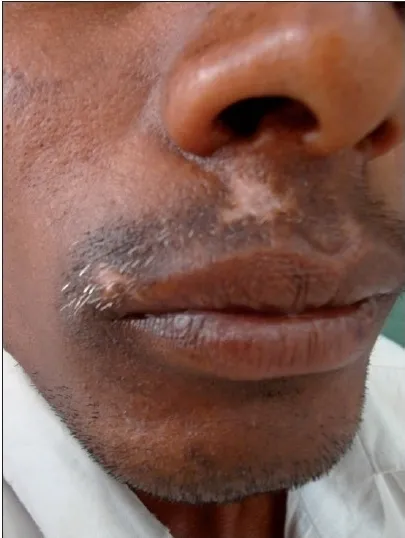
Vitiligo with leukotrichia before the surgery.
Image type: medical_photograph (skin_photograph)